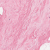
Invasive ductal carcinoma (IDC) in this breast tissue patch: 0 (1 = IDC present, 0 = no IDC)